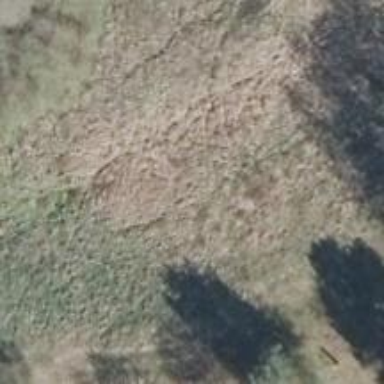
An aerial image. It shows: Landscape covered with heath.